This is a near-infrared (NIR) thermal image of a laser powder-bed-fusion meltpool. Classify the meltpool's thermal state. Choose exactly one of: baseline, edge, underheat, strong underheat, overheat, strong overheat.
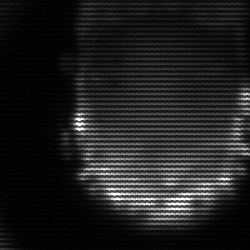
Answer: baseline